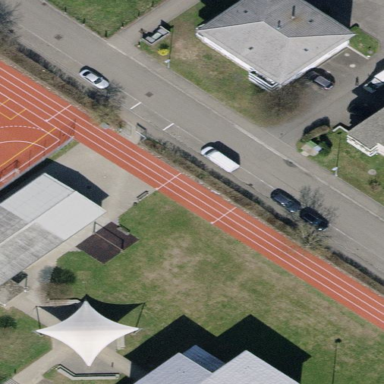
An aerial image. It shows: Track in leisure land.